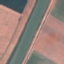
Land use / land cover: River